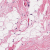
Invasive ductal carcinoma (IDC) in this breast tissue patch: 0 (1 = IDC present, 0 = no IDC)